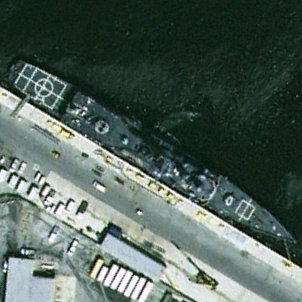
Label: cruiser